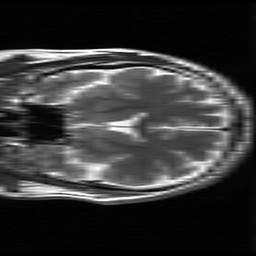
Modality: T2w
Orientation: coronal
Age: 37
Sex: male
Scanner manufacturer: ge
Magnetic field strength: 3 T
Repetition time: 5.192 s
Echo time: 0.1003 s